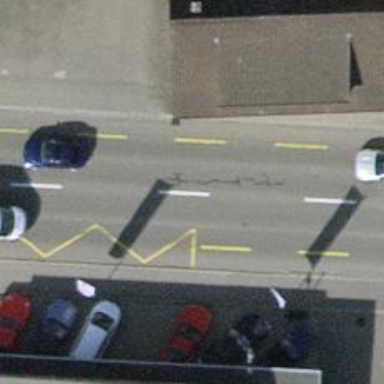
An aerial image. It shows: Public transport stop position.